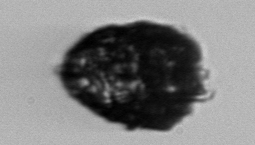
Label: Stenosemella_pacifica